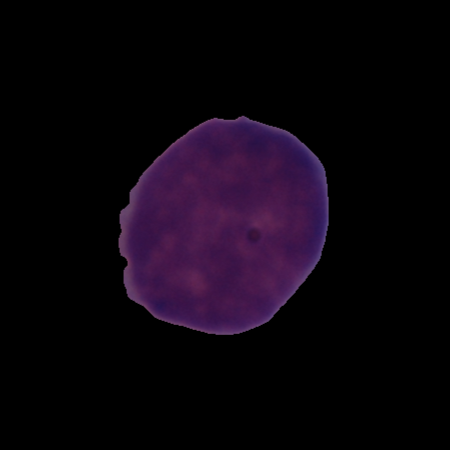
Label: cancer